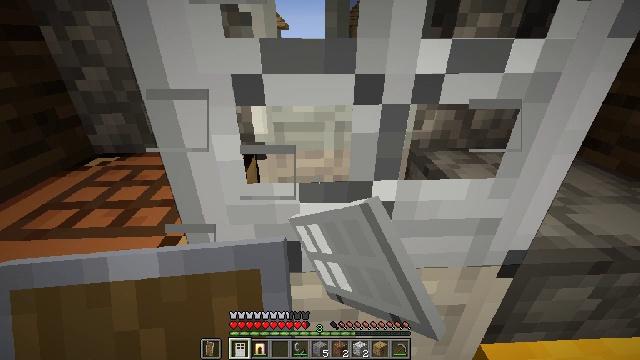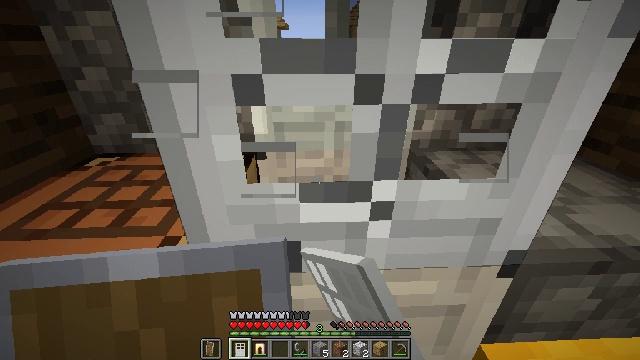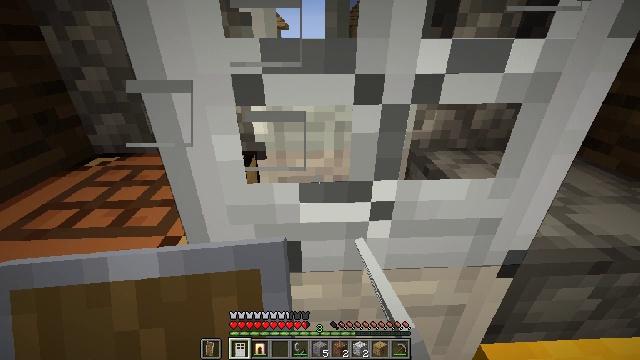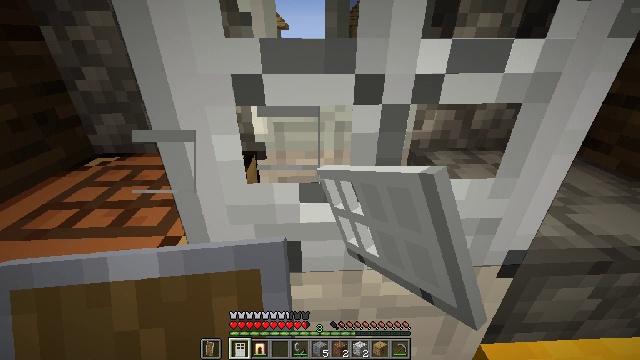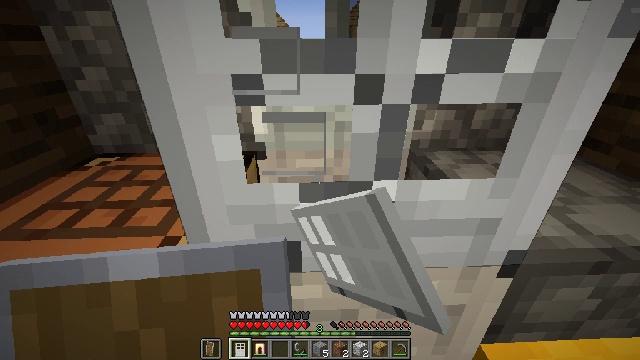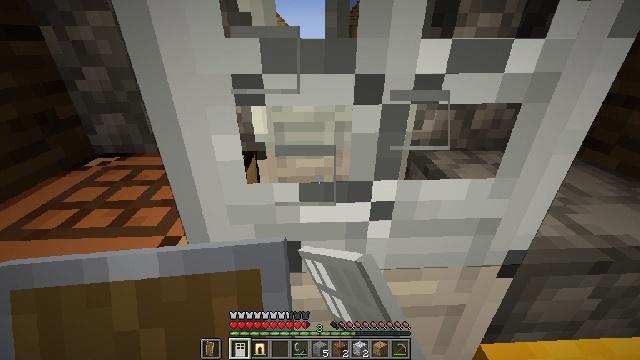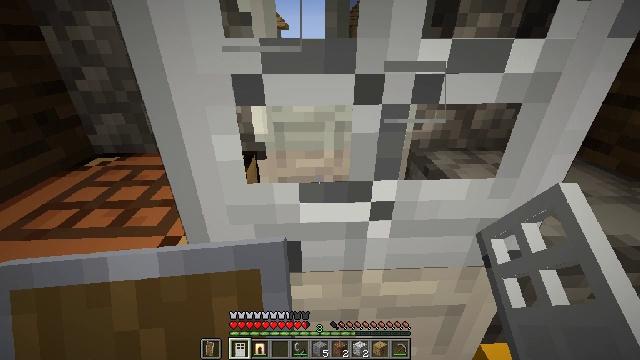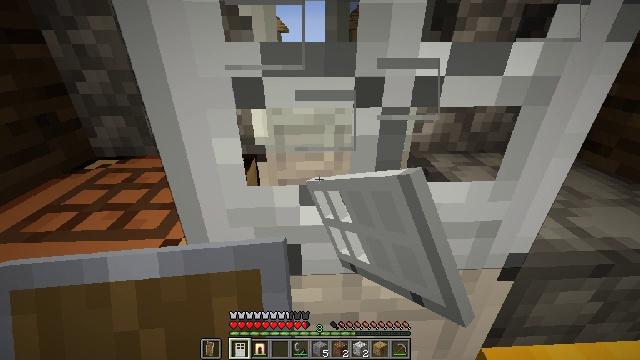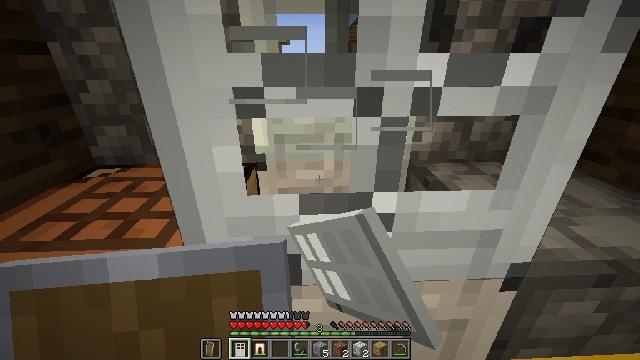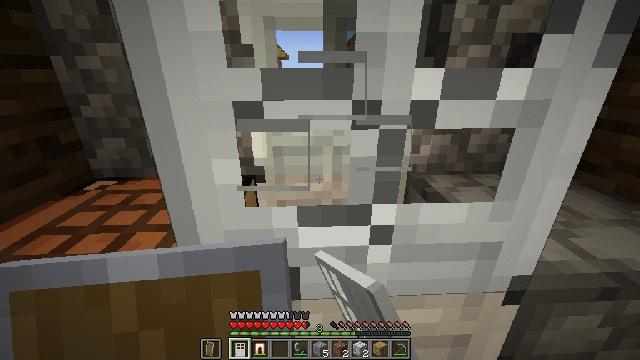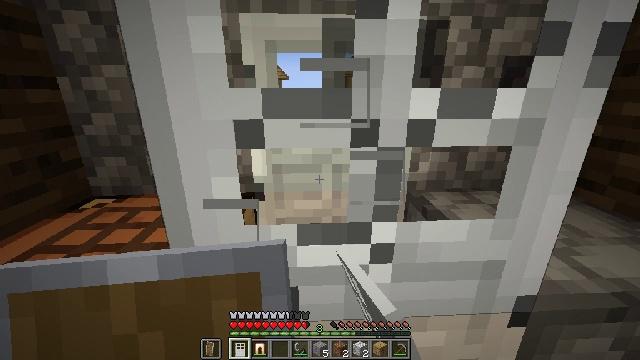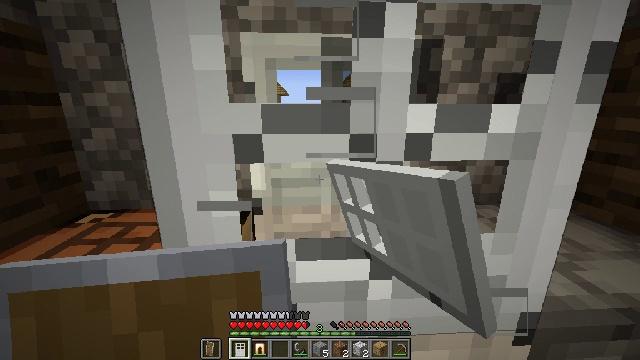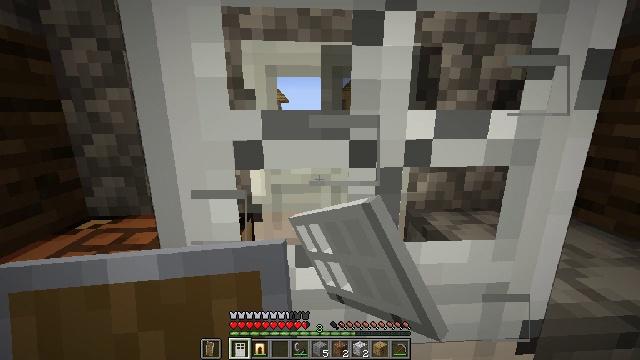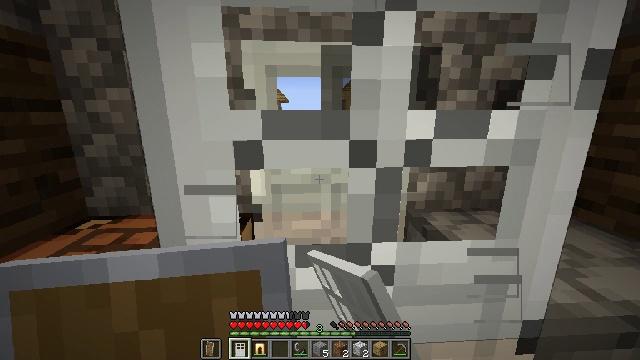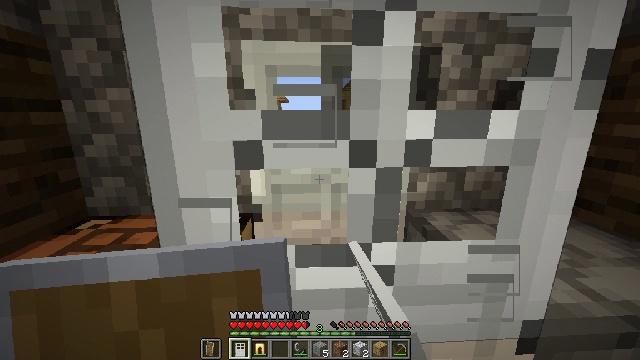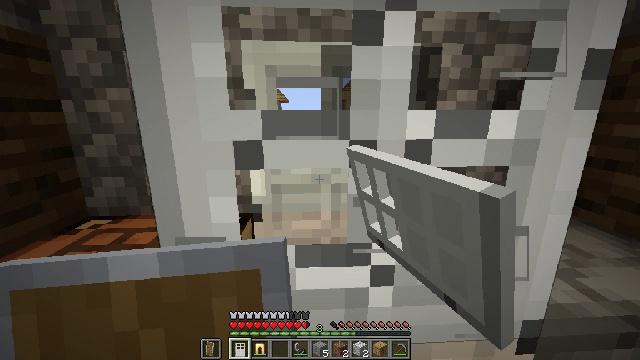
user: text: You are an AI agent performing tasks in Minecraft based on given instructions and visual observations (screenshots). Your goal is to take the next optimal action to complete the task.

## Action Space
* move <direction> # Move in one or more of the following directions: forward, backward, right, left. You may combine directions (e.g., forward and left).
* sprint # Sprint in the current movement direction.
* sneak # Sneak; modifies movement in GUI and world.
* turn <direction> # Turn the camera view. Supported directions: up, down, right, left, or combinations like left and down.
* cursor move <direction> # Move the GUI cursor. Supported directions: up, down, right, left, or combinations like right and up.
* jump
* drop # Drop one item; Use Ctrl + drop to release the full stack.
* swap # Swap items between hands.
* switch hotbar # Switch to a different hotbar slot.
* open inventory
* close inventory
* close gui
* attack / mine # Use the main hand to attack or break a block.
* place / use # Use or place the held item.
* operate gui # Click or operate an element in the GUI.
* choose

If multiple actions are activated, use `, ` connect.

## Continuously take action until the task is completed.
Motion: motion action
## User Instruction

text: Interact with the crafting table to make a heavy weighted pressure plate.
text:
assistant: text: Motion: attack / mine
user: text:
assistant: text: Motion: attack / mine
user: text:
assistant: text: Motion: attack / mine
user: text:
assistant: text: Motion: attack / mine
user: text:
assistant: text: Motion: attack / mine
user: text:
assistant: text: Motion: attack / mine
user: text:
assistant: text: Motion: attack / mine
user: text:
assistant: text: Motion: turn up, attack / mine
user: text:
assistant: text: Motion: turn up, attack / mine
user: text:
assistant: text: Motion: turn up, attack / mine
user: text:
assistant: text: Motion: turn up, attack / mine
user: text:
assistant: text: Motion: turn up, attack / mine
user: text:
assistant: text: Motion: attack / mine
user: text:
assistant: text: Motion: attack / mine
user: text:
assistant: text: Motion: attack / mine
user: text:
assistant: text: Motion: attack / mine
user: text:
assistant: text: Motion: turn up, attack / mine
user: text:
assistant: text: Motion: turn up, attack / mine
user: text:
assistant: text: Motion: turn up, attack / mine
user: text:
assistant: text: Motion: turn up, attack / mine
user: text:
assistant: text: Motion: turn up, attack / mine
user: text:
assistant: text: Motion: turn up, attack / mine
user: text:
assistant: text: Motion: turn up, attack / mine
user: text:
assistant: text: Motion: turn up, attack / mine
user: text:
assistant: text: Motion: turn up, attack / mine
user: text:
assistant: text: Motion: attack / mine
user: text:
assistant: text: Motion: attack / mine
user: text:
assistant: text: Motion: attack / mine
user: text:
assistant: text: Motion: attack / mine
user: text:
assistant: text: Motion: attack / mine